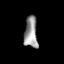
Tissue: lung
Cell type: Epithelial cells
Senescence score: 0.1525
Nuclear area (px): 408
Mean DAPI intensity: 150.664